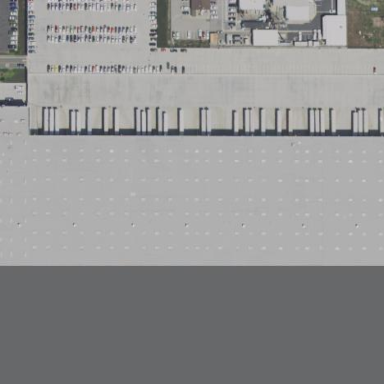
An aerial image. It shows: Warehouse building.